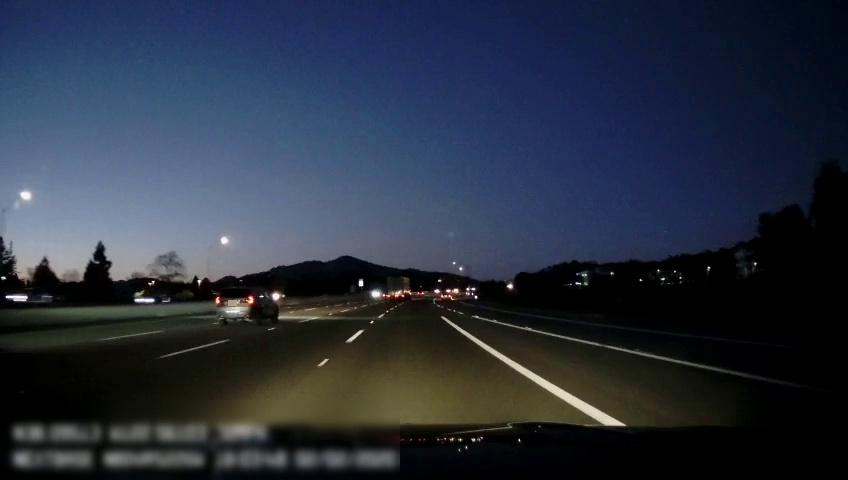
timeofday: Dusk/Dawn/Twilight
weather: Other
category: Drivable Space
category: Vehicles | SUV
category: Vehicles | Car
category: Vehicles | SUV
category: Vehicles | SUV
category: Vehicles | Truck
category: Lanes | Alternate Lane
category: Lanes | Alternate Lane
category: Lanes | Alternate Lane
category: Lanes | Alternate Lane
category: Lanes | Alternate Lane
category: Lanes | Alternate Lane
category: Lanes | Alternate Lane